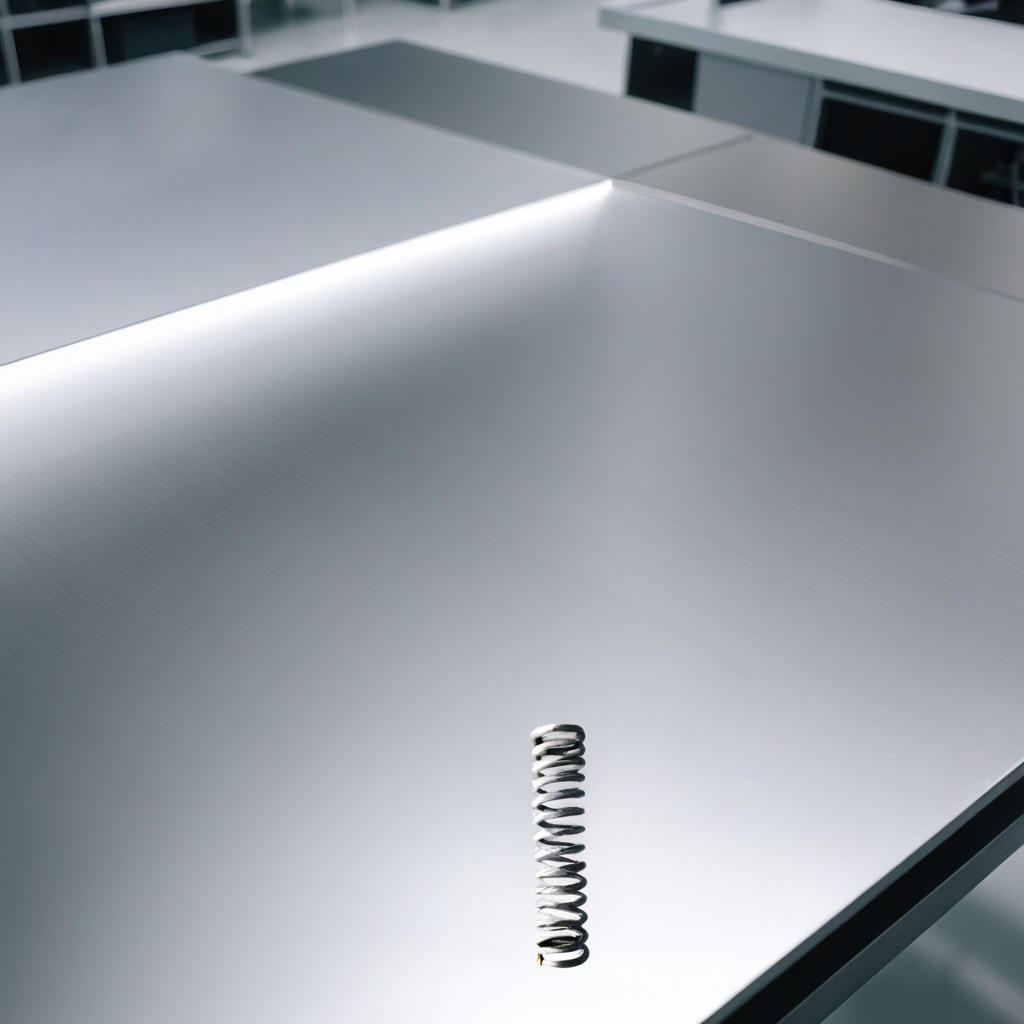
A coiled metal spring is lying on the stainless steel table in a high-end prototyping lab.